Question: HTML5 canvas showing blurry context.
The red rectangle, on green background:

When I made the canvas width & height == window width & height (fullpage). Also it is showing a horizontal scrollbar even if the 'body{ margin: 0; }'. How can i fix this ?
my code
html ->
'''
<!DOCTYPE html>
<html lang="en">
<head>
<meta charset="UTF-8">
<meta name="viewport" content="width=device-width">
<title>Document</title>
<link rel="stylesheet" href="style.css">
</head>
<body>
<canvas></canvas>
<script src="https://ajax.googleapis.com/ajax/libs/jquery/3.3.1/jquery.min.js"></script>
<script src="main.js"></script>
</body>
</html>
'''
css ->
'''
body
{
margin: 0;
}
canvas
{
/*border: 1px solid black;*/
background: green;
}
'''
jquery ->
'''
$(document).ready(function(){
$.fn.showMSG = function(){
var canvas = $("canvas");
var ctx = canvas[0].getContext("2d");
canvas.width($(window).width());
canvas.height($(window).height());
ctx.fillStyle = "#FF0000";
ctx.fillRect(0,0,50,50);
}
$(window).ready(function(){
$.fn.showMSG();
});
});
'''
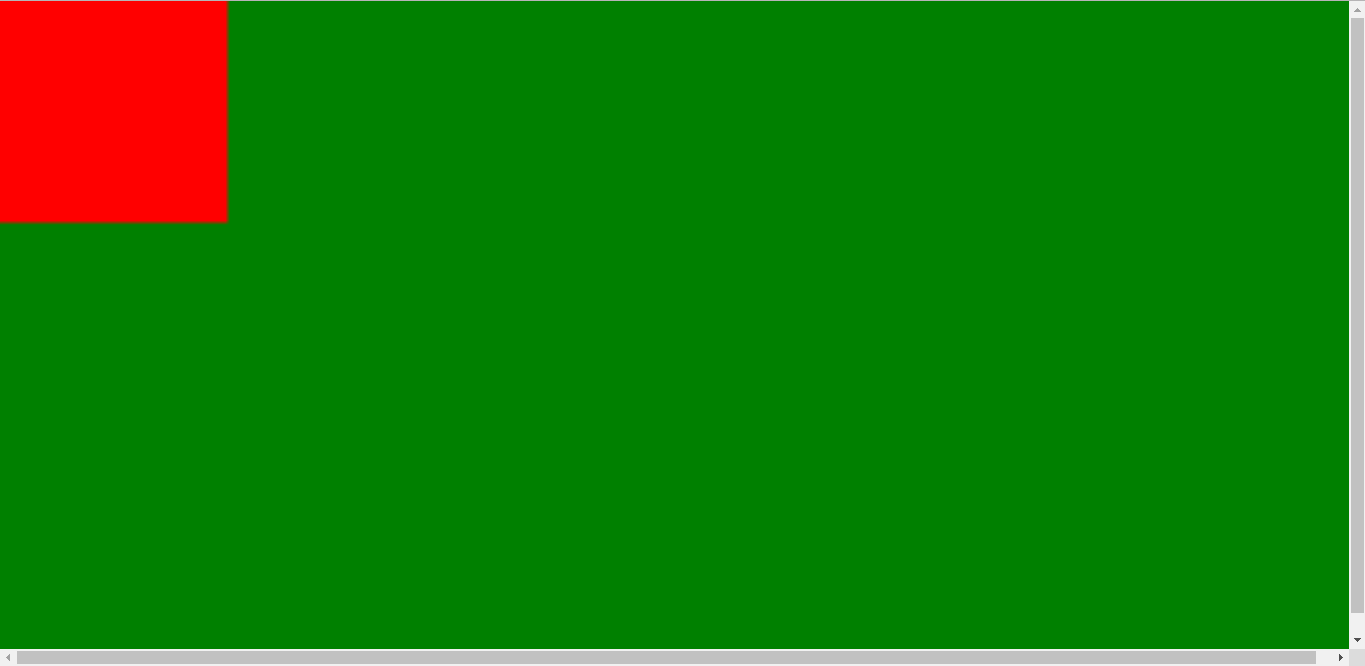
Answer: Your code is calling the '.width()' and '.height()' methods on the canvas. This doesn't change the 'height' and 'width' attribute of the canvas, but rather its 'height' and 'width' style which causes it to look stretched. Instead use '.attr()' to change the 'height' and 'width' attribute of the canvas.
See working example below:
'''
$(document).ready(function() {
$.fn.showMSG = function() {
var canvas = $("canvas");
var ctx = canvas[0].getContext("2d");
canvas.attr('width', $(window).width());
canvas.attr('height', $(window).height());
ctx.fillStyle = "#FF0000";
ctx.fillRect(0, 0, 50, 50);
}
$(window).ready(function() {
$.fn.showMSG();
});
});
'''
'''
body {
margin: 0;
overflow: hidden;
}
canvas {
/*border: 1px solid black;*/
background: green;
}
'''
'''
<!DOCTYPE html>
<html lang="en">
<head>
<meta charset="UTF-8">
<meta name="viewport" content="width=device-width">
<title>Document</title>
<link rel="stylesheet" href="style.css">
</head>
<body>
<canvas></canvas>
<script src="https://ajax.googleapis.com/ajax/libs/jquery/3.3.1/jquery.min.js"></script>
<script src="main.js"></script>
</body>
</html>
'''